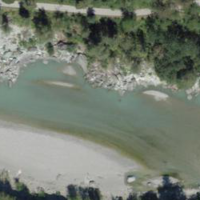
EUNIS habitat code: 15
Species observed at this site:
Cordulegaster bidentata
Saponaria ocymoides